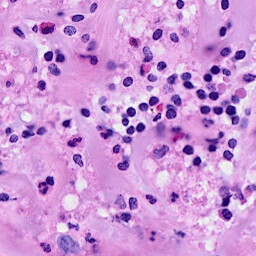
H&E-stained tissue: Breast